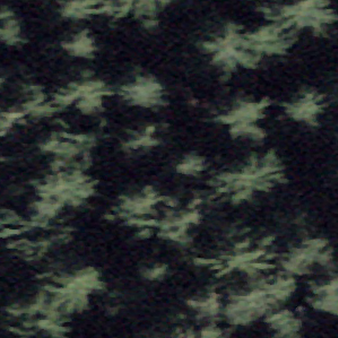
Label: other